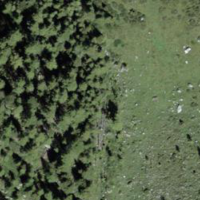
EUNIS habitat code: 23
Species observed at this site:
Pyrgus cacaliae
Cupido minimus